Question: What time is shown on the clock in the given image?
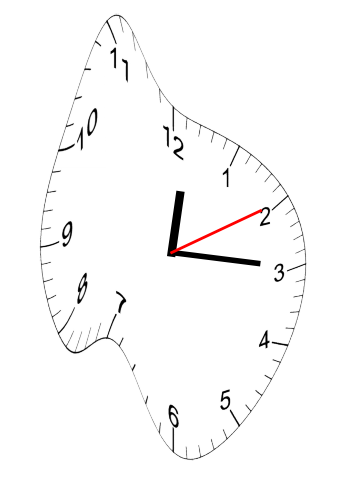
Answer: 12:15:10